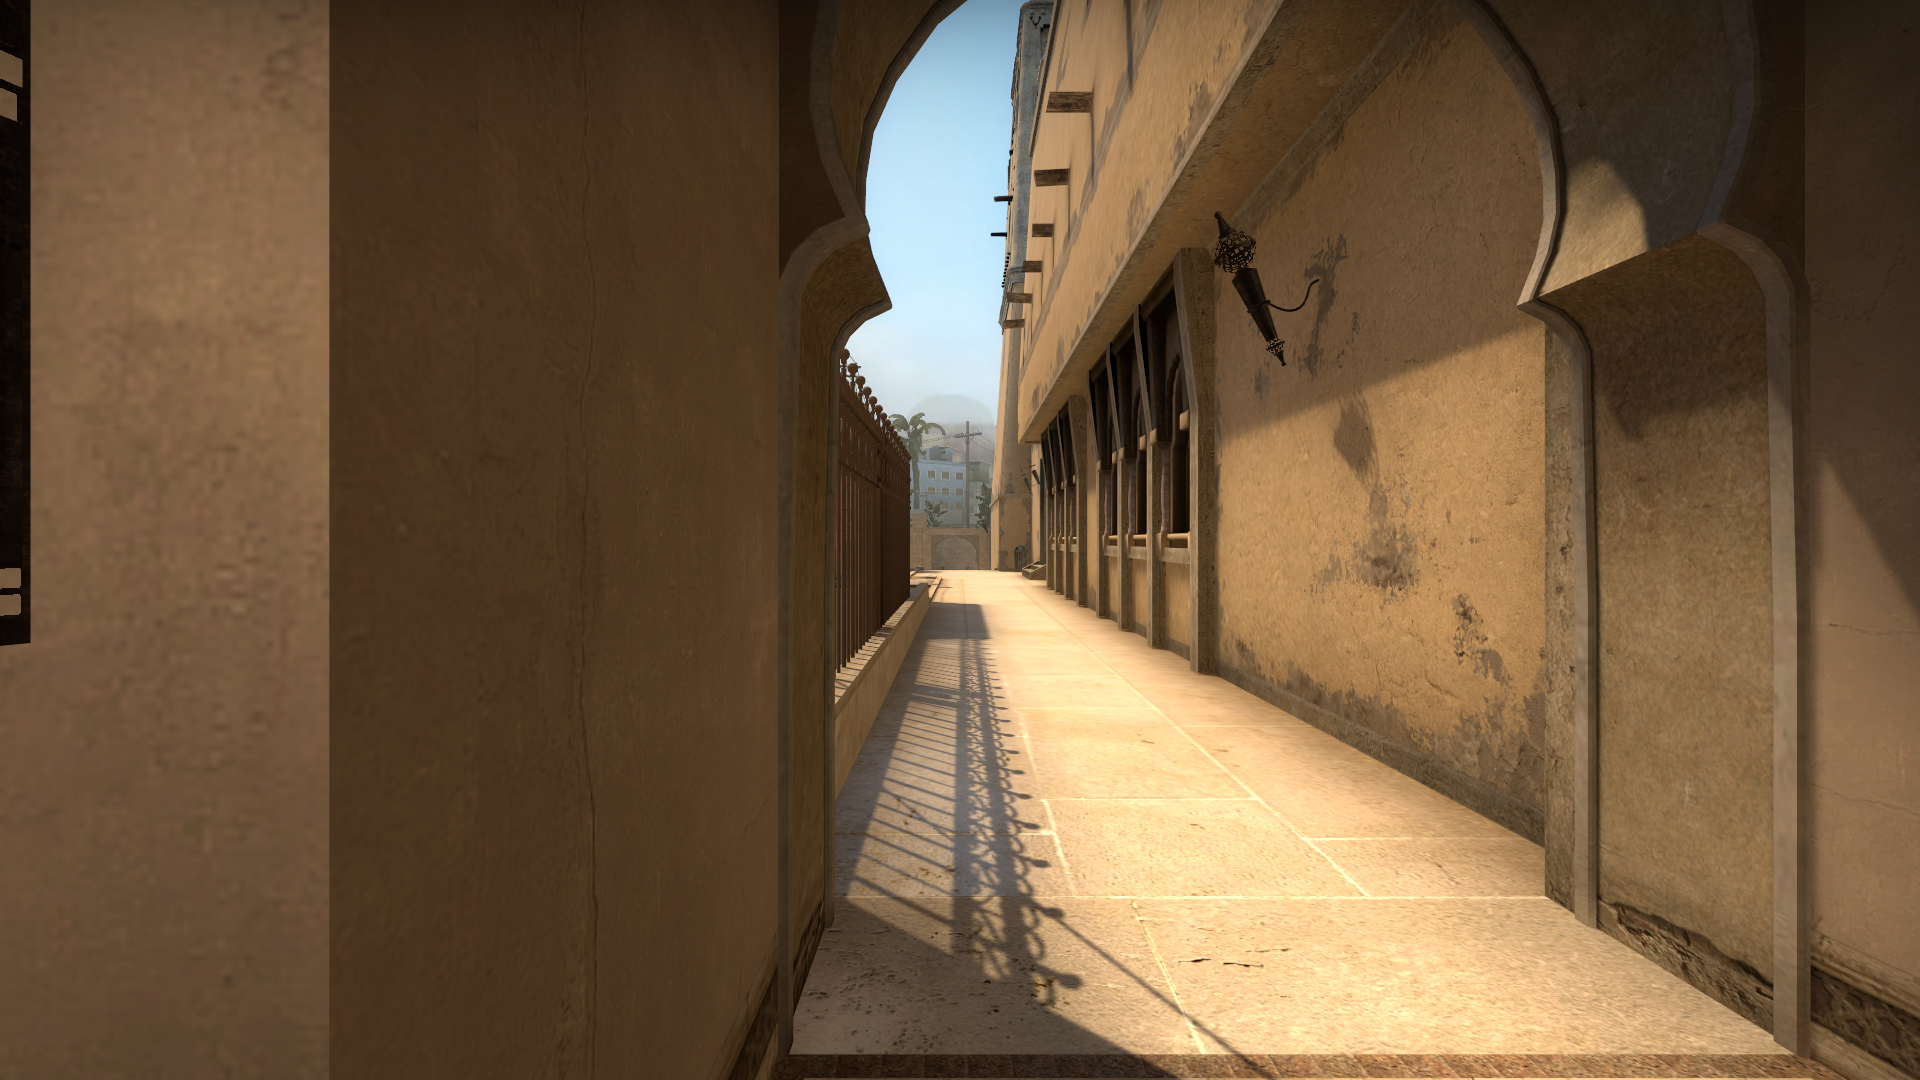
Map: de_mirage